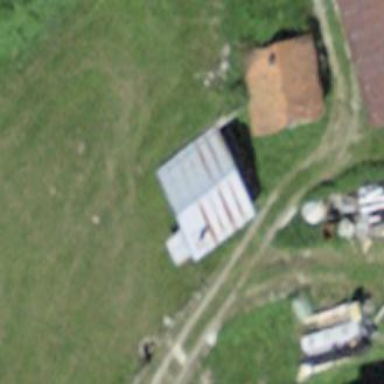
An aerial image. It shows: Shed.